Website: lowes
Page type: billing-address
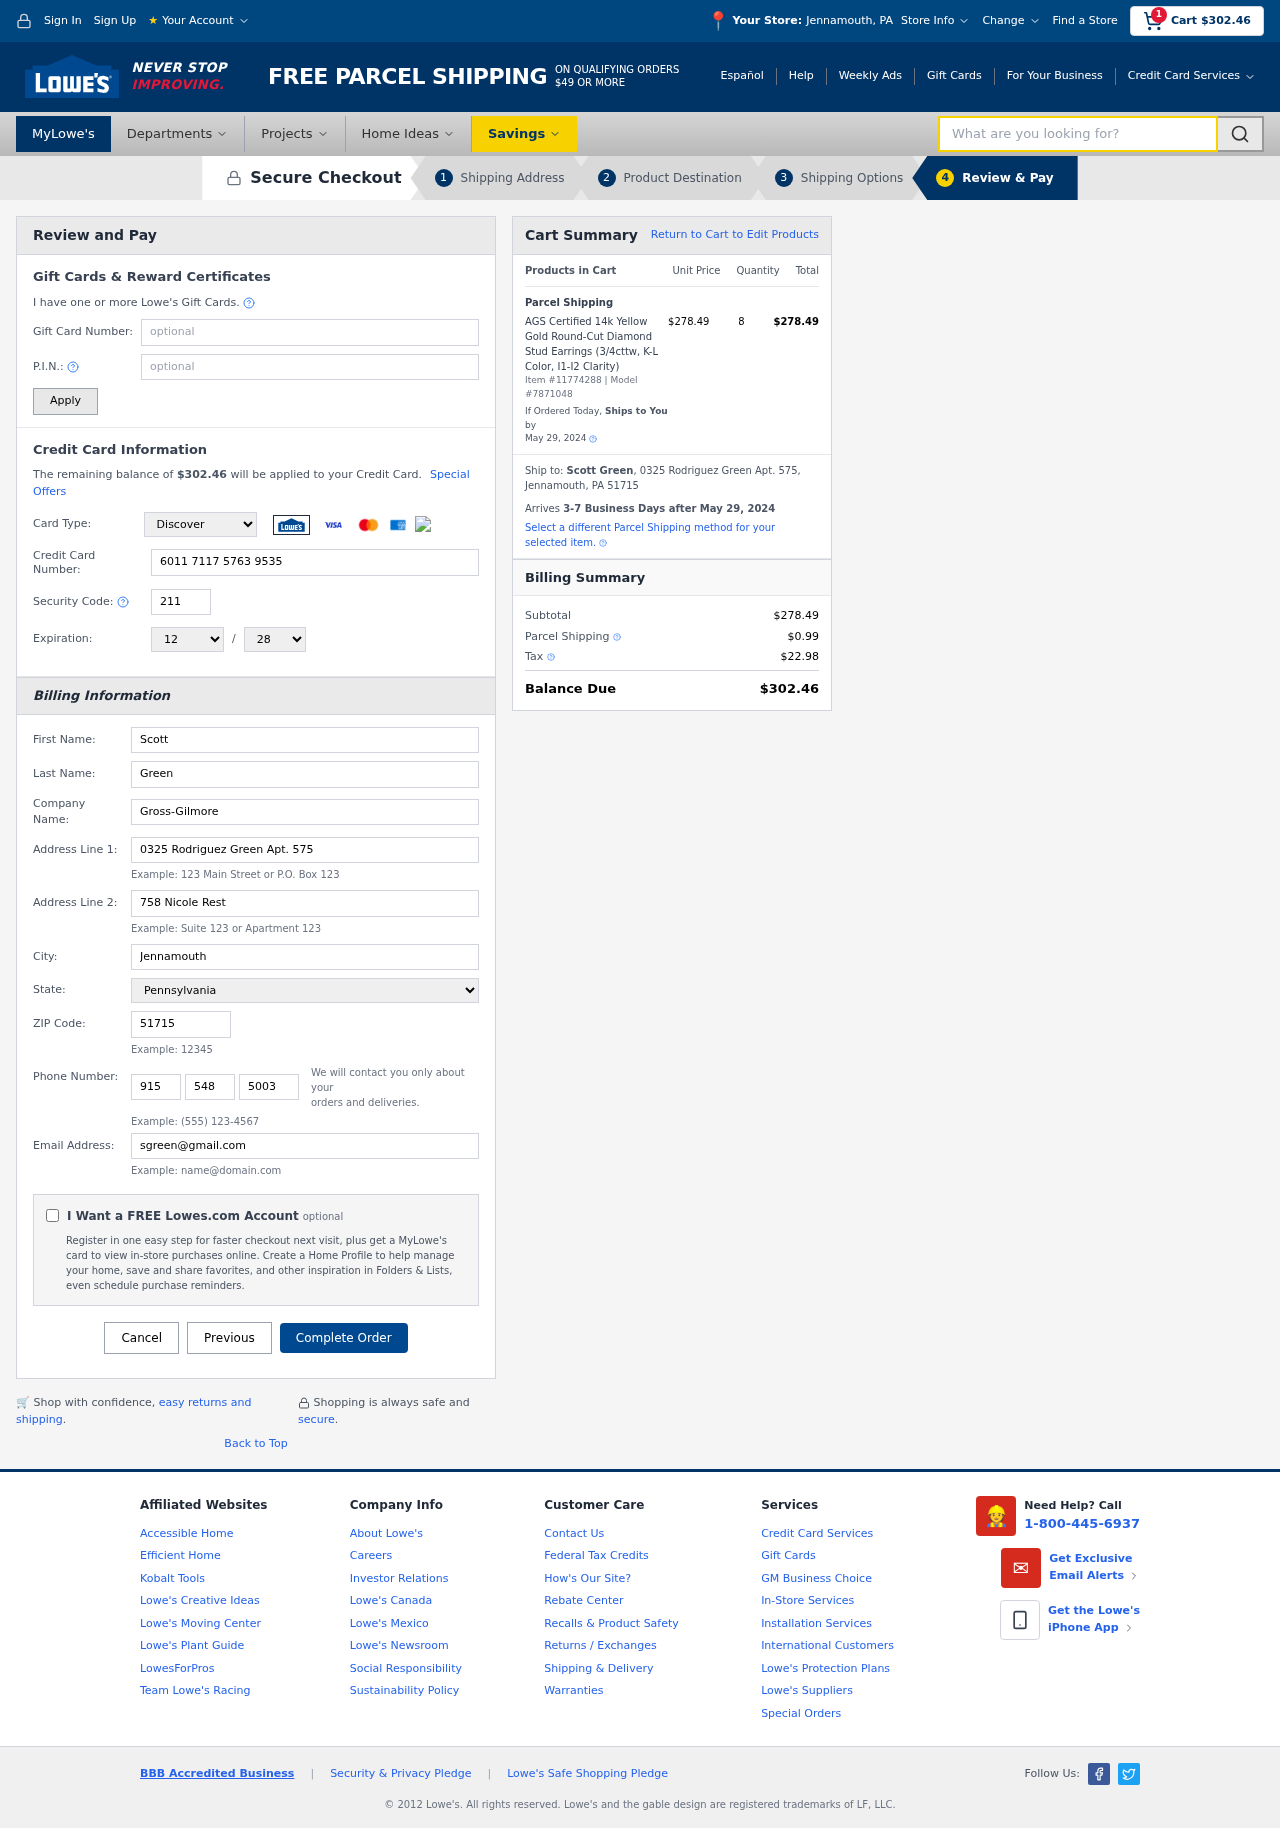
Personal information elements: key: PII_CARD_CVV
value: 211
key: PII_CARD_EXPIRY_MONTH
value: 12
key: PII_CARD_EXPIRY_YEAR
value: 28
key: PII_CARD_NUMBER
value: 6011 7117 5763 9535
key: PII_CARD_TYPE
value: Discover
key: PII_CITY
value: Jennamouth
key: PII_CITY_STATE
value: Jennamouth, PA
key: PII_COMPANY
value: Gross-Gilmore
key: PII_EMAIL
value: sgreen@gmail.com
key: PII_FIRSTNAME
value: Scott
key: PII_FULLNAME
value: Scott Green
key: PII_LASTNAME
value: Green
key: PII_PHONE_AREA
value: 915
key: PII_PHONE_PREFIX
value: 548
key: PII_PHONE_SUFFIX
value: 5003
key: PII_POSTCODE
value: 51715
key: PII_STATE
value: Pennsylvania
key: PII_STREET
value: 0325 Rodriguez Green Apt. 575
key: PII_STREET2
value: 758 Nicole Rest
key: PII_CITY_STATE_ZIP
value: Jennamouth, PA 51715
Product elements: key: PRODUCT1_NAME
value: AGS Certified 14k Yellow Gold Round-Cut Diamond Stud Earrings (3/4cttw, K-L Color, I1-I2 Clarity)
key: PRODUCT1_PRICE
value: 278.49
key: PRODUCT1_QUANTITY
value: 8
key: PRODUCT_ITEM_NUMBER
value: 11774288
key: PRODUCT_MODEL_NUMBER
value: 7871048
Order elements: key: ORDER_SUBTOTAL
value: $302.46
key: ORDER_TOTAL
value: $302.46
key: ORDER_SHIPPING_DATE
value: May 29, 2024
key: ORDER_SUBTOTAL
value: $278.49
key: ORDER_DELIVERY_DATE
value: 3-7 Business Days after May 29, 2024
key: ORDER_SHIPPING_DATE2
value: May 29, 2024
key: ORDER_SUBTOTAL2
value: $278.49
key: ORDER_SHIPPING_COST
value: $0.99
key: ORDER_TAX
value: $22.98
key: ORDER_TOTAL2
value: $302.46
Search elements: key: HEADER_SEARCH
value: What are you looking for?